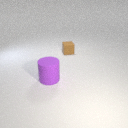
large purple rubber cylinder to the left of small brown rubber cube